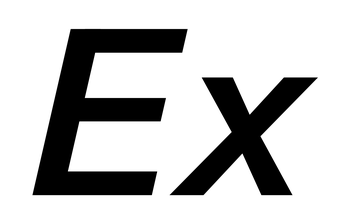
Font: InstrumentSans-Italic_SemiBold_Italic